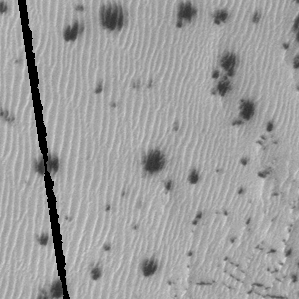
Label: frost